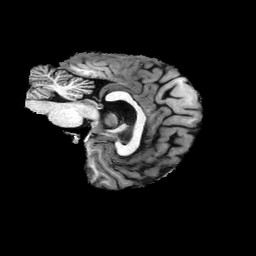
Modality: T1w
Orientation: sagittal
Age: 32
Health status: healthy
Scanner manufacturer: philips
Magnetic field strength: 3 T
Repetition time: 0.007852 s
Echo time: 0.003608 s